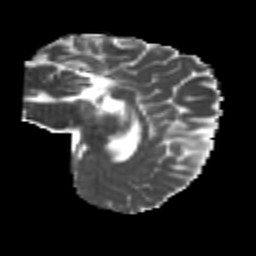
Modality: MD
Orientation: sagittal
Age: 24
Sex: female
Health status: healthy
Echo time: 0.074 s